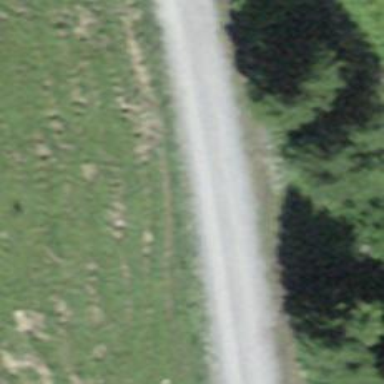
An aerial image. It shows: Gravel track with grade2 quality.